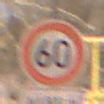
Verkehrszeichen: Geschwindigkeit60
Zusatzzeichen unten: LaengeEinerStrecke5
Umgebung: Outdoor, Urban
Tageszeit: Night
Wetter: Overcast
Licht: Artificial
Jahreszeit: Winter
Kontrast: MediumContrast